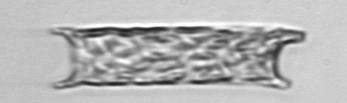
Label: Eucampia